Field crop: maize
Growth stage: 1
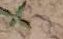
Species: atriplex